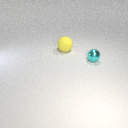
small cyan metal sphere in front of large yellow rubber sphere